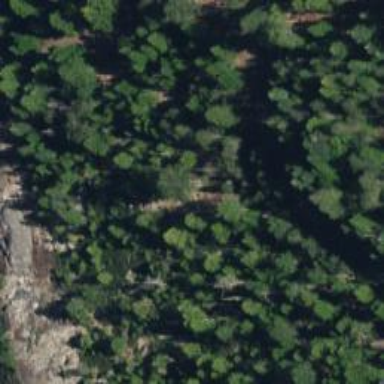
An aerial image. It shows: Evergreen forest with needle-leaved trees.